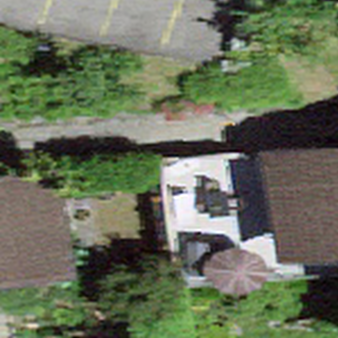
Label: other